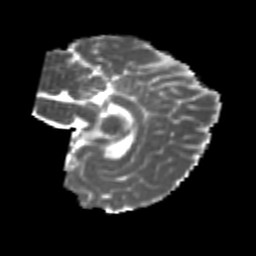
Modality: MD
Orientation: sagittal
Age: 21
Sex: female
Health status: healthy
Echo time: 0.074 s